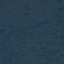
Label: Forest